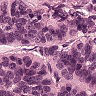
Metastatic tissue present: yes